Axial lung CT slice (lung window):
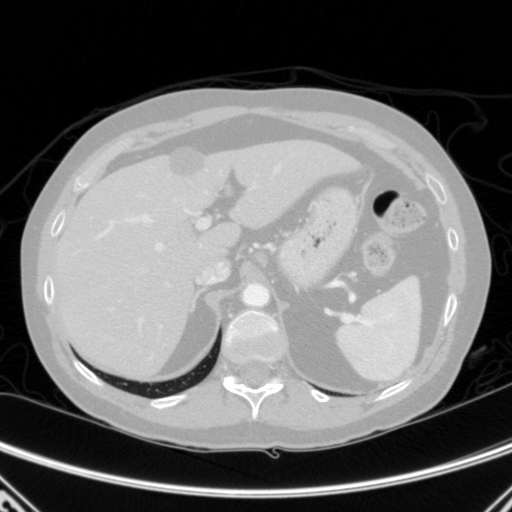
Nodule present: no